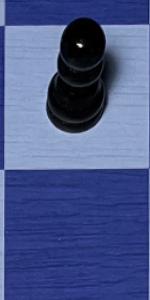
Label: Empty